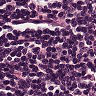
Metastatic tissue present: no